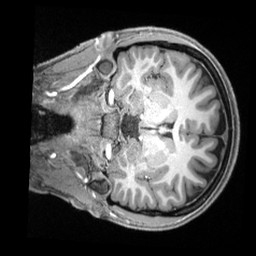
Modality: T1w
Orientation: coronal
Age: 25
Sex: female
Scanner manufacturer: siemens
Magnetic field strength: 3 T
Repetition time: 2.4 s
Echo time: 0.00226 s